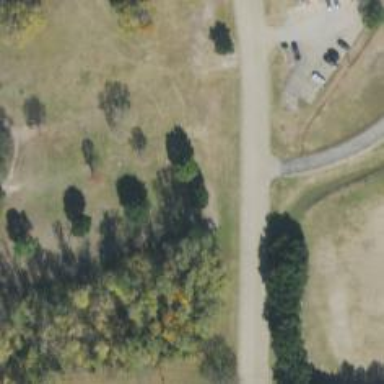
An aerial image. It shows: Disc golf tee.